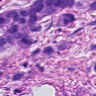
Metastatic tissue present: yes